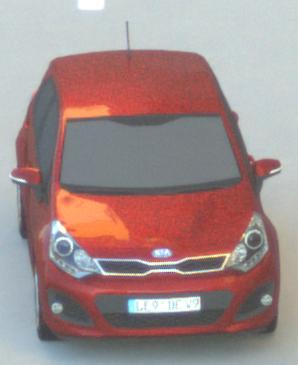
Make: KIA
Model: Rio 1.2
Detailed model: Rio (UB)
Model produced from: 2011/09
Model produced until: 2015/01
Doors: 3
Color: red
Road condition: dry road
Daytime: sunrise or sunset
Contrast: medium contrast